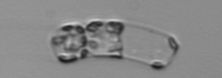
Label: Guinardia_striata